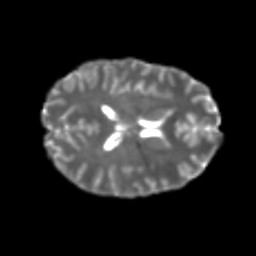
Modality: T2w
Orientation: axial
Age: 26
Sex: female
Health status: healthy
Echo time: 0.074 s